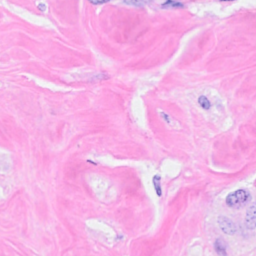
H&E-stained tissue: Breast